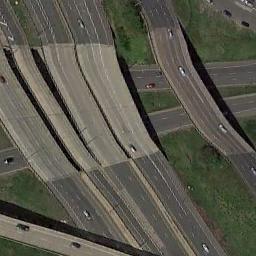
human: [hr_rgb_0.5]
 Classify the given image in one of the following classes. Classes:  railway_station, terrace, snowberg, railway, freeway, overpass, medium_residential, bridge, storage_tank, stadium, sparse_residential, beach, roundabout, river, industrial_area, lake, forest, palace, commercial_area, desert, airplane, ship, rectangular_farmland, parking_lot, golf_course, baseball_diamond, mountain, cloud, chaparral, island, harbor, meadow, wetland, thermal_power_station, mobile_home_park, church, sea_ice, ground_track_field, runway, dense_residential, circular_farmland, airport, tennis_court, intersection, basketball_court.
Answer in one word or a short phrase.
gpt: overpass